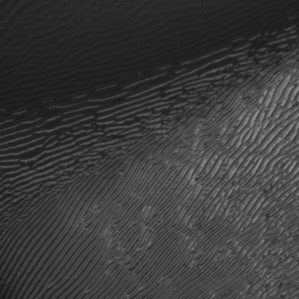
Label: frost